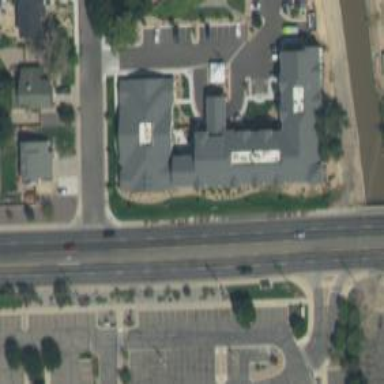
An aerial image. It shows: Nursing home located within apartment building.